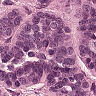
Metastatic tissue present: yes